Field crop: maize
Growth stage: 2
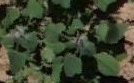
Species: chenopodium